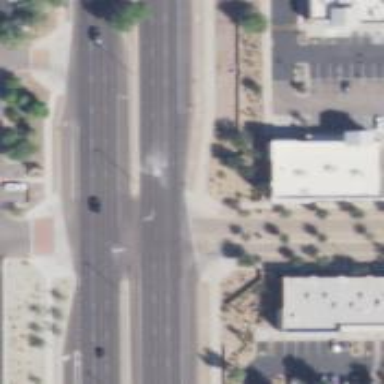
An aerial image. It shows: Unmarked crossing on the road.